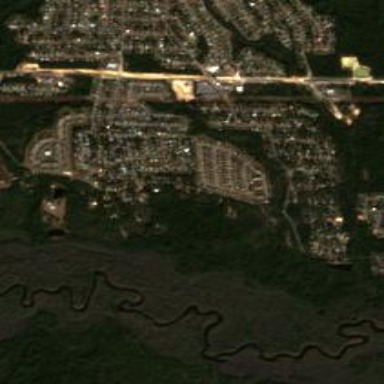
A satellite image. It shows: Residential area consisting of single-family homes.